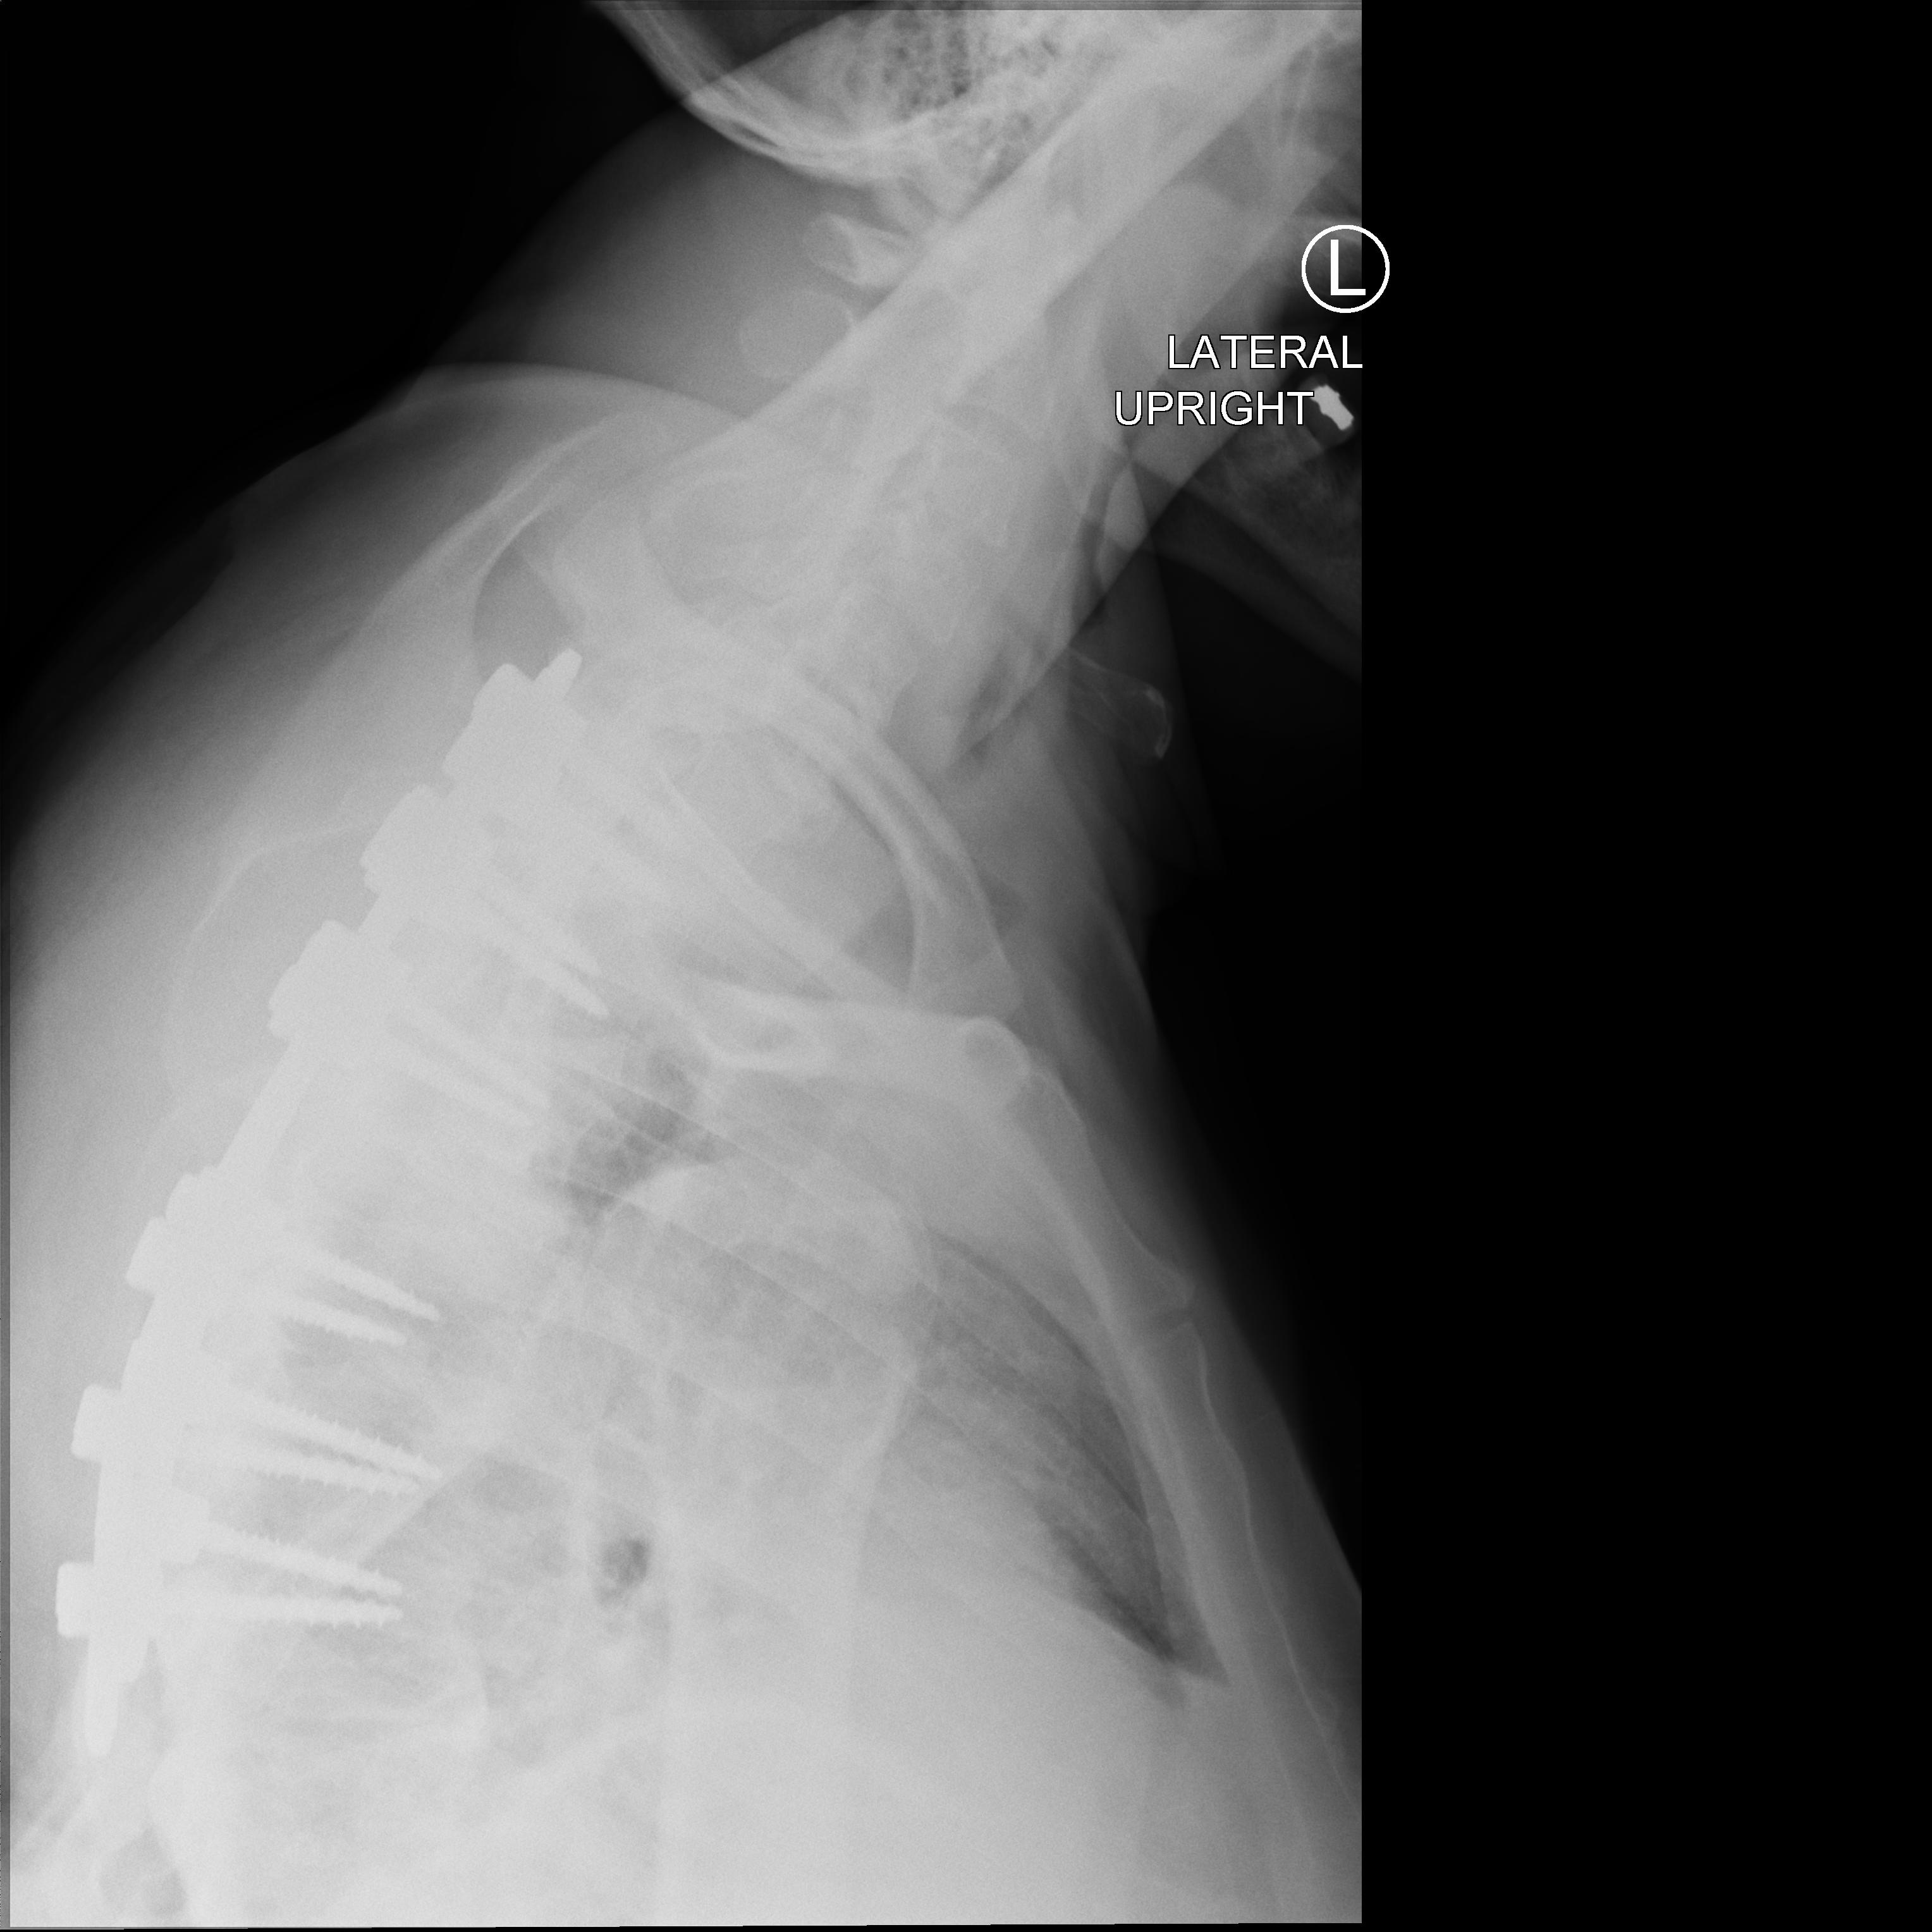
View: SWIMMERS
Implant manufacturer: medtronic solera